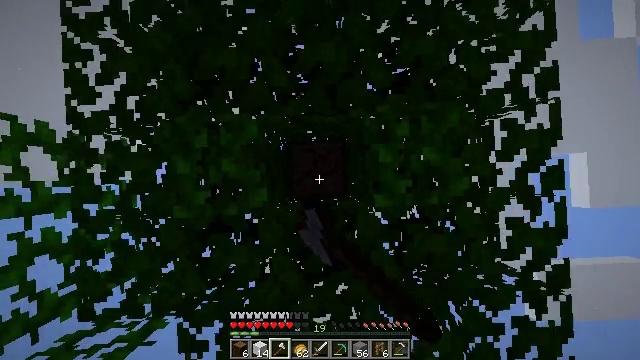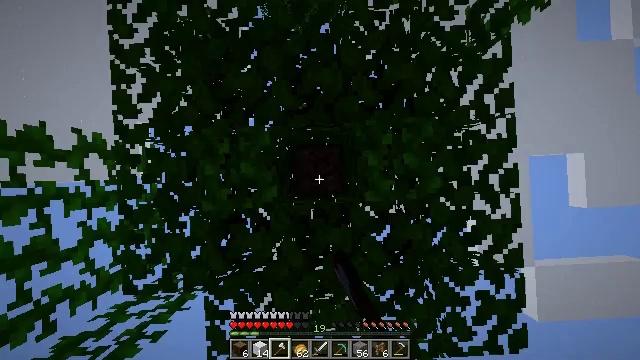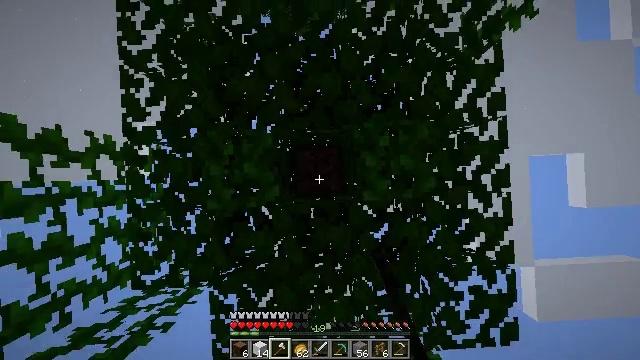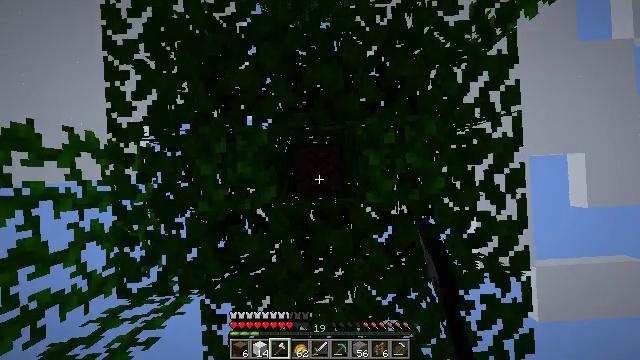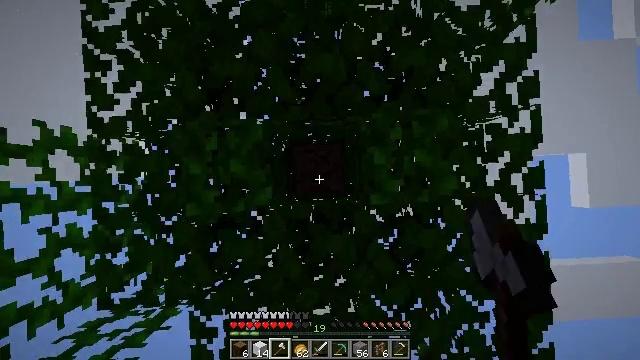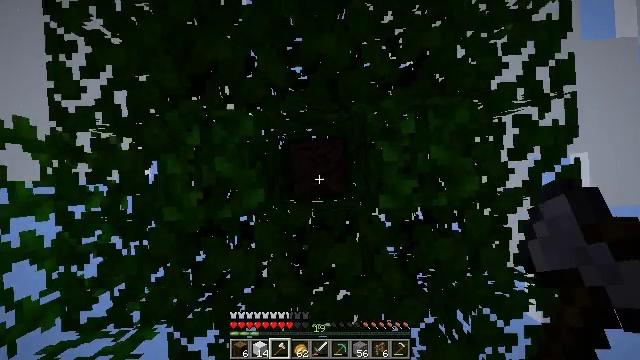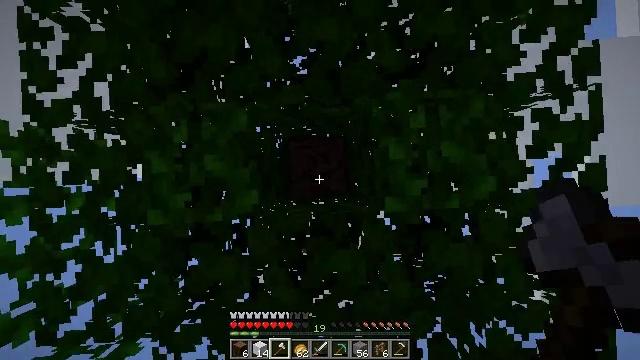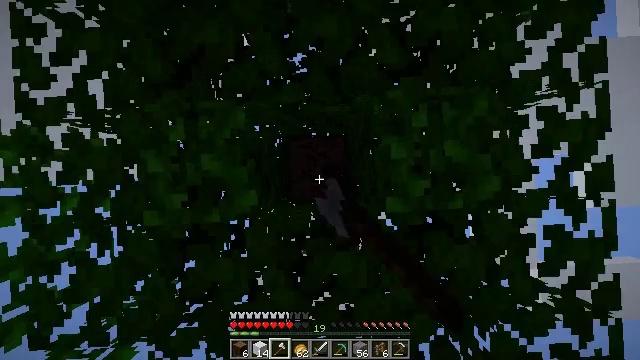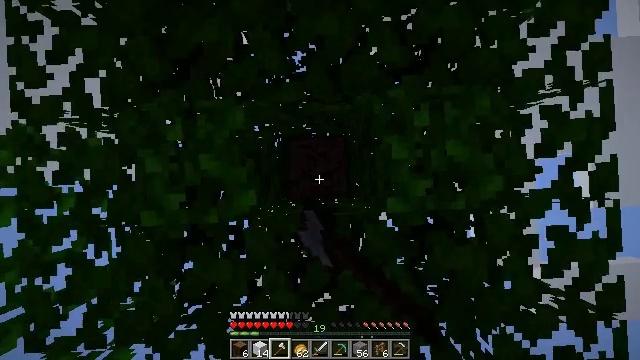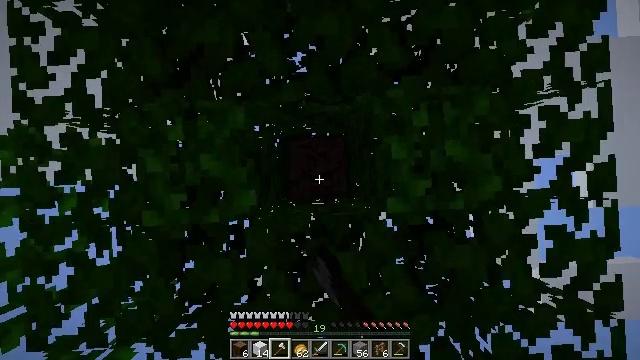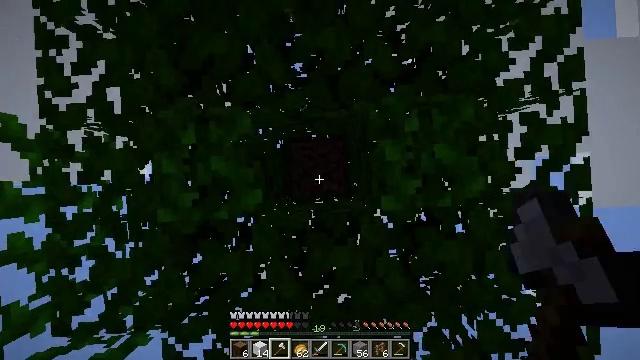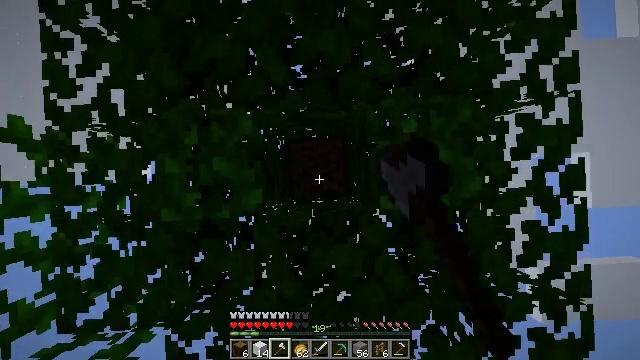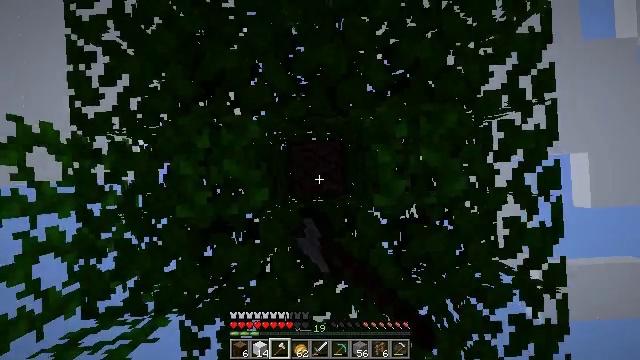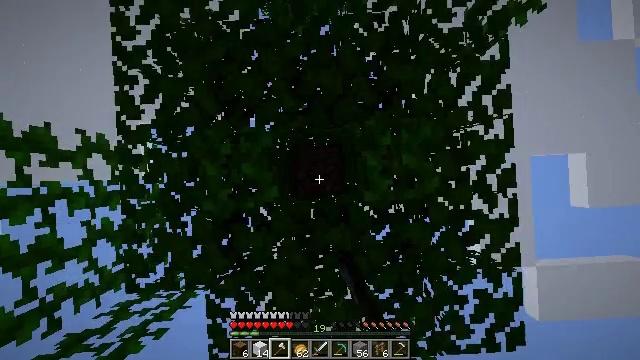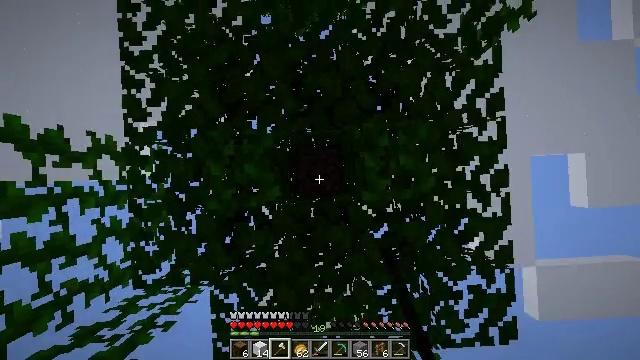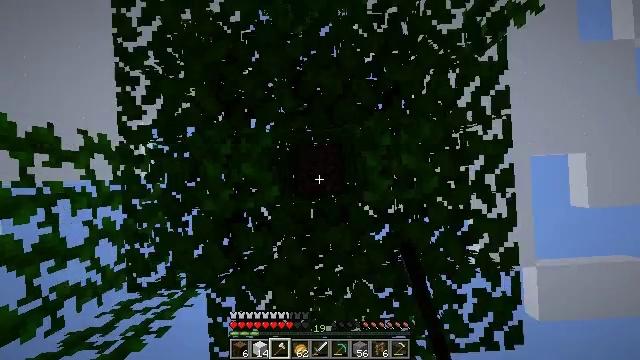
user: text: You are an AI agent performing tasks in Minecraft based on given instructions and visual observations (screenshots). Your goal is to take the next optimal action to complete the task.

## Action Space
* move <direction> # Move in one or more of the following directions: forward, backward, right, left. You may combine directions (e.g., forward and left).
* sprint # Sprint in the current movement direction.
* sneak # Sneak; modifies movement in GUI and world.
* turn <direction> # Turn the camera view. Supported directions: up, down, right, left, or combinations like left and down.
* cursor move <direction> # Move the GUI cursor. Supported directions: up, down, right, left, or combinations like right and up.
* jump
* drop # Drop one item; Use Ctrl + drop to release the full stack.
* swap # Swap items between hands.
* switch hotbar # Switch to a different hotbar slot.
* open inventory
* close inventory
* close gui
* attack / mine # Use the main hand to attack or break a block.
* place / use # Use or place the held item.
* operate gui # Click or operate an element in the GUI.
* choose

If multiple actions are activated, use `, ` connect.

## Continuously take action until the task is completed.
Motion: motion action
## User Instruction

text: Break the jungle log to gather wood.
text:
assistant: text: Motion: attack / mine, jump
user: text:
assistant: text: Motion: attack / mine, jump
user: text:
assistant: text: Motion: attack / mine, jump
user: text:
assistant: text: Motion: attack / mine, jump
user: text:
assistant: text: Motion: attack / mine, jump
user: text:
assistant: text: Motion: attack / mine, jump
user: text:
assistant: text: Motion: attack / mine, jump
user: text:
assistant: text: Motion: attack / mine, jump
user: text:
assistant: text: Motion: attack / mine, jump
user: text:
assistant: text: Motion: attack / mine, jump
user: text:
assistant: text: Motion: attack / mine, jump
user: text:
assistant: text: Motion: attack / mine, jump
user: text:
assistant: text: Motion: attack / mine, jump
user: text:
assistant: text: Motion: attack / mine, jump
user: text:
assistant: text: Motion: attack / mine, jump
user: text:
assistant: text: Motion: attack / mine, jump
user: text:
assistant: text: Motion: attack / mine, jump
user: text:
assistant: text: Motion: attack / mine, jump
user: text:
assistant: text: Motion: attack / mine, jump
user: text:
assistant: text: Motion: attack / mine, jump
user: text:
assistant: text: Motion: attack / mine, jump
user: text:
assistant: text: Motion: attack / mine, jump
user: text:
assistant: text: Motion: attack / mine, jump
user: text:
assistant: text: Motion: attack / mine, jump
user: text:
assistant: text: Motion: attack / mine, jump
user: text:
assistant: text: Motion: attack / mine, jump
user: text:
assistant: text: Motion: attack / mine, jump
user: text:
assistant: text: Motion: attack / mine, jump
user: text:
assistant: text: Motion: attack / mine, jump
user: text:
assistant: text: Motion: attack / mine, jump